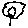
Label: flower